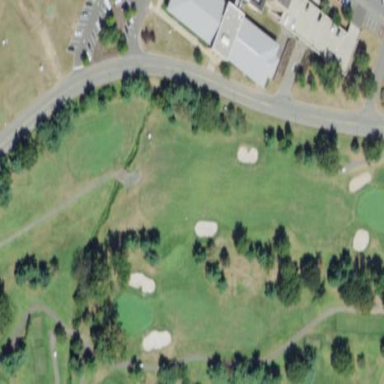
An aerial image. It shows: Golf fairway surrounded by grass.